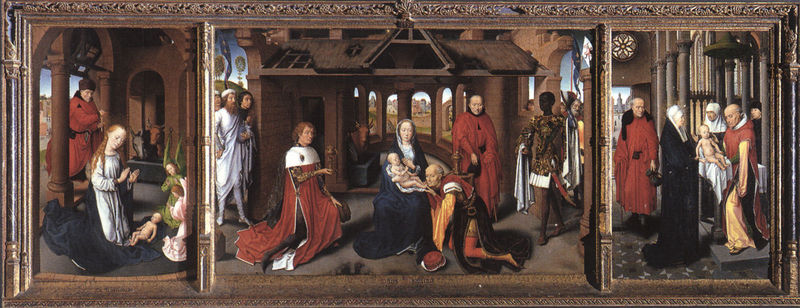
Titel: Triptychon mit Anbetung der Könige
Künstler: Hans Memling
Institution: Madrid, Museo del Prado
Schlagwörter: blau, flügel, umhang, weiß, grün, landschaft, menschen, braun, fenster, holz, schwarz, säulen, dach, haus, rot, kirche, drei, gotik, esel, engel, bogen, könig, balken, foto, religion, knien, beten, altar, hochaltar, schwarzer, gotisch, rosette, christus, jesus, moor, apsis, stall, mohr, flämisch, könige, maria, madonna, anbetung, ochse, szenen, josef, dreiteilig, geburt, tryptichon, weihnachten, christ, triptychon, geschenke, triptichon, beschneidung, drei könige, heilige drei könige, biblische motive, reanaissance